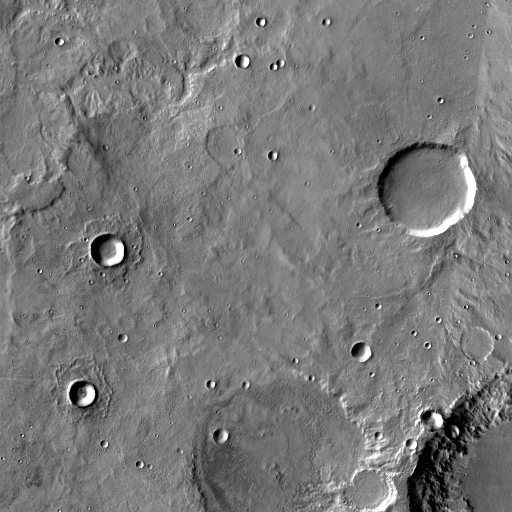
Crater classes present: Background, Other, Layered, Buried